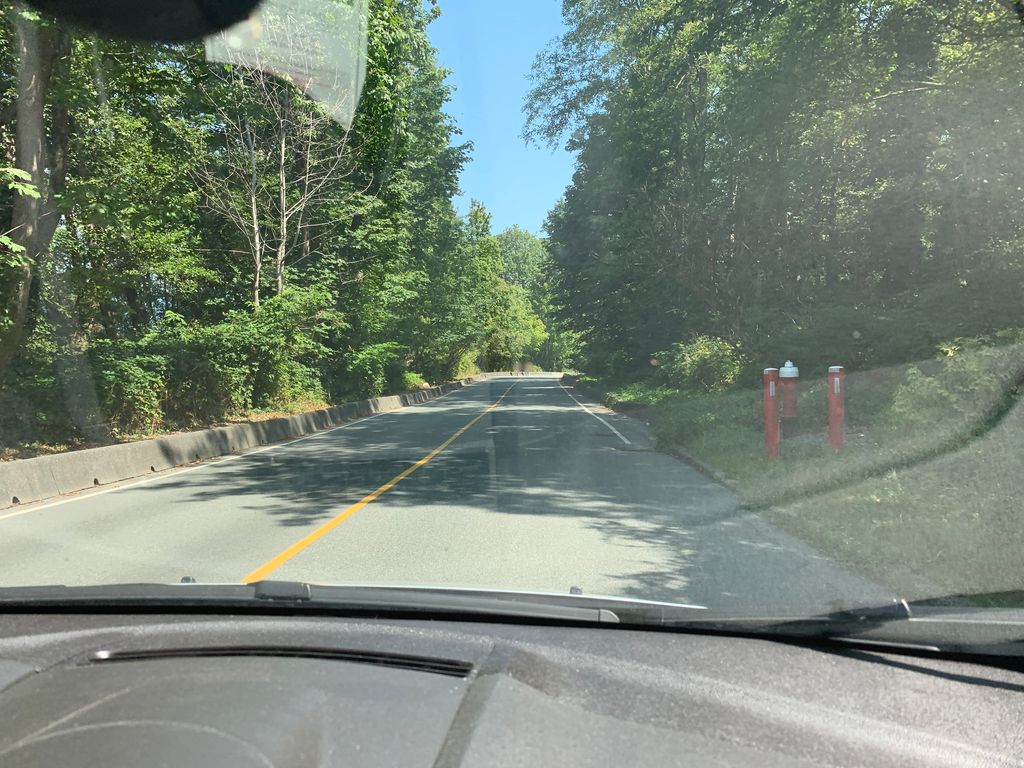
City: vancouver